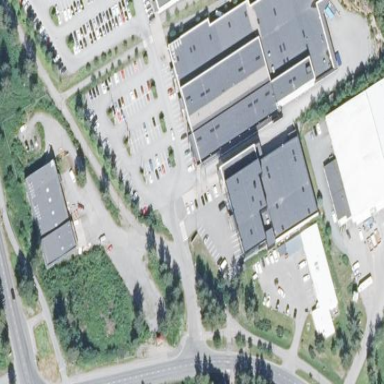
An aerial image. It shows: Mall building.